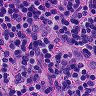
Metastatic tissue present: no